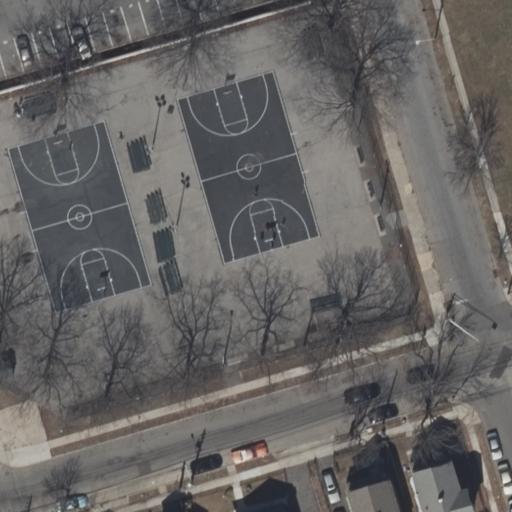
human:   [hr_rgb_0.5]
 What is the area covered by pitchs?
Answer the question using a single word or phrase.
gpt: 1534m2

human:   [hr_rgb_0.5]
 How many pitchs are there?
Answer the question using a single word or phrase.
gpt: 2

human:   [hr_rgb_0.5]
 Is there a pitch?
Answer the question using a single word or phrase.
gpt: yes

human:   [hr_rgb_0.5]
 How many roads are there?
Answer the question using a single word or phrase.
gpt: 2

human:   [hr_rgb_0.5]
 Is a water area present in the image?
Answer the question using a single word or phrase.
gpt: no

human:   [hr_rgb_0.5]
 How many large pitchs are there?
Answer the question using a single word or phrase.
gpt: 2

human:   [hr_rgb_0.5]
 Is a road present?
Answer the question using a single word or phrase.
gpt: yes

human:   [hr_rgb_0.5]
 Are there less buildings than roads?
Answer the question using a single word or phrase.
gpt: yes

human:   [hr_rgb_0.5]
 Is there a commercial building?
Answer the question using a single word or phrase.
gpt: no

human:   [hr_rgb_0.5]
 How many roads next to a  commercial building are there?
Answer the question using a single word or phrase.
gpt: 0

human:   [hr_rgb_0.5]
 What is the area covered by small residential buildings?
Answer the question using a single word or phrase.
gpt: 0m2

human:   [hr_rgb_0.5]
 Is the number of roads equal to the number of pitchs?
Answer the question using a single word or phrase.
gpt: yes

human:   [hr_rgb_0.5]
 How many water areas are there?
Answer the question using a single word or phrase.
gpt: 0

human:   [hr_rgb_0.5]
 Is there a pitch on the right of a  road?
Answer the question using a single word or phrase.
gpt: no

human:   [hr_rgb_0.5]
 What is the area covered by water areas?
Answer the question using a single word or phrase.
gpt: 0m2

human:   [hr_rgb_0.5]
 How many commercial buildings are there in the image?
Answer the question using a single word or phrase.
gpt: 0

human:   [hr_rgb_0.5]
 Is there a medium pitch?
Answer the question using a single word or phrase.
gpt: no

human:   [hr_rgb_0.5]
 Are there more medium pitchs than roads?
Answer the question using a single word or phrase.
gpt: no

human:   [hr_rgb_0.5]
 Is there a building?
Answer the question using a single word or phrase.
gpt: no

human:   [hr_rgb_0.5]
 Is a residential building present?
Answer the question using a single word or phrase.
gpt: no

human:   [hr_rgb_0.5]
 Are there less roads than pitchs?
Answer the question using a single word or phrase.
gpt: no

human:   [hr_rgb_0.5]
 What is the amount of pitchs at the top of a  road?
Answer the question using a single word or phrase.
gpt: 2

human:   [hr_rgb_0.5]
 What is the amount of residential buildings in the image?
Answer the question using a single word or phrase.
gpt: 0

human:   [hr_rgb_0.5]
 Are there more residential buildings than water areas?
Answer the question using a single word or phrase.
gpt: no

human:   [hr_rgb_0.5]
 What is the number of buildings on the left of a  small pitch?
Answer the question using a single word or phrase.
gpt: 0

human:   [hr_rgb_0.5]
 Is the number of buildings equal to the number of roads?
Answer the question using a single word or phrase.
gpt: no

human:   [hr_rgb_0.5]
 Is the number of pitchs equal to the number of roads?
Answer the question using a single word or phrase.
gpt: yes

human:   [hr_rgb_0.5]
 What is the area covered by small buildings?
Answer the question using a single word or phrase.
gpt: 0m2

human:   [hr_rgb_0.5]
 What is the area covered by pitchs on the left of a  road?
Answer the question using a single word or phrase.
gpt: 1534m2

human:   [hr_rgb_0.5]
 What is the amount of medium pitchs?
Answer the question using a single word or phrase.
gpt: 0

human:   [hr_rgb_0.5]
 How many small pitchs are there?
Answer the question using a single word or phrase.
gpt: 0

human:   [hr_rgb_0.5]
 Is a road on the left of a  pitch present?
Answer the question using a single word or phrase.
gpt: no

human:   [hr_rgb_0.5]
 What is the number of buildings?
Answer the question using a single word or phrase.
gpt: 0

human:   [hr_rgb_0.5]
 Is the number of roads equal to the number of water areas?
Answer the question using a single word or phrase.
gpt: no

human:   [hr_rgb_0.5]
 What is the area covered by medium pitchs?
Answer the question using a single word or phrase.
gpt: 0m2

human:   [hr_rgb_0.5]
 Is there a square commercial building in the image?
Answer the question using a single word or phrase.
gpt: no

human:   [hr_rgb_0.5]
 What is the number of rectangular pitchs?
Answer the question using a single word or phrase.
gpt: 2

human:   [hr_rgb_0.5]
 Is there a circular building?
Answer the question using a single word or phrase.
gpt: no

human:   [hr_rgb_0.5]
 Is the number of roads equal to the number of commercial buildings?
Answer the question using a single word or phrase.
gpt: no

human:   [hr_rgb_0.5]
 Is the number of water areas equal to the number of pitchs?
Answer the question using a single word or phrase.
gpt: no

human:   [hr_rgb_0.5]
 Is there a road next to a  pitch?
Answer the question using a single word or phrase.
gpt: yes

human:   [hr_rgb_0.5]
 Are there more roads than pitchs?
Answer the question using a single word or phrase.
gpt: no

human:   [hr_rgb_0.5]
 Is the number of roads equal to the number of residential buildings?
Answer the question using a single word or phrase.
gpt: no

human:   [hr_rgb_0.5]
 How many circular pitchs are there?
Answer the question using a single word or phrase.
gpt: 0

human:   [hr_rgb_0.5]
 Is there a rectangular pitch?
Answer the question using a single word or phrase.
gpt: yes

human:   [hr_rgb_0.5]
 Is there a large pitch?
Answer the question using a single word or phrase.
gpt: yes

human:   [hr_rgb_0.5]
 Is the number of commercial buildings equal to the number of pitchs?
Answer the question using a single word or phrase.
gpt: no

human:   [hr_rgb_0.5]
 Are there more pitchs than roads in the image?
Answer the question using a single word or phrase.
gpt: no

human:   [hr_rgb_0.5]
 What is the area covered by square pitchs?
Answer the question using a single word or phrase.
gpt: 0m2

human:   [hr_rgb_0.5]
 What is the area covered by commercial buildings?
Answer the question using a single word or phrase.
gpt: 0m2

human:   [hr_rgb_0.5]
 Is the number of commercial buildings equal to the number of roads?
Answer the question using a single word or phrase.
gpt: no

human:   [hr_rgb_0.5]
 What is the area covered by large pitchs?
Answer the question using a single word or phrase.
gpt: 1534m2

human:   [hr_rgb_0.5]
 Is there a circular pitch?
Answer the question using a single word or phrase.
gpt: no

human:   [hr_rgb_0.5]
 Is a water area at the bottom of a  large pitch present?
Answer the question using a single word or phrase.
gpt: no

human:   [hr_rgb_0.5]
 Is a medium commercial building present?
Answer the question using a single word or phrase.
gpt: no

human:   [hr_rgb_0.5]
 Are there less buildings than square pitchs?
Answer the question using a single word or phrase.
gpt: no

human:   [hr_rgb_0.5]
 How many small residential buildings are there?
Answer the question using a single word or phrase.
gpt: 0

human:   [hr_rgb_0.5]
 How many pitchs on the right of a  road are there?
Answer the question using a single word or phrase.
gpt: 0

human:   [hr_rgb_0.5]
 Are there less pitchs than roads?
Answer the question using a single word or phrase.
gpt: no

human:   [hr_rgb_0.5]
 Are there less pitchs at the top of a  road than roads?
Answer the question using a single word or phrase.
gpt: no

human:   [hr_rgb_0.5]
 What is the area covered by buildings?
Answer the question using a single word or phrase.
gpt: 0m2

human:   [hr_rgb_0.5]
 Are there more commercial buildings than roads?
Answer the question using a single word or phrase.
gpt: no

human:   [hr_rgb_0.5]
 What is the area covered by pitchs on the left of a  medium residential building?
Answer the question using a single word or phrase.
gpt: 0m2

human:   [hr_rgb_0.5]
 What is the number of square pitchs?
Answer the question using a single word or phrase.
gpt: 0